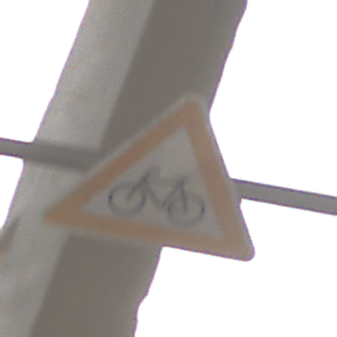
Verkehrszeichen: RadverkehrRechts
Umgebung: Roofed, Suburban
Tageszeit: SunriseSunset
Wetter: Clear
Licht: Natural
Jahreszeit: NotSpecified
Kontrast: MediumContrast